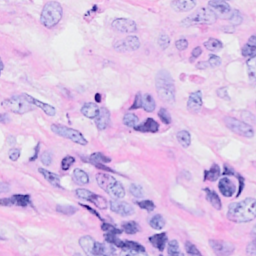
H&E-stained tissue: Breast